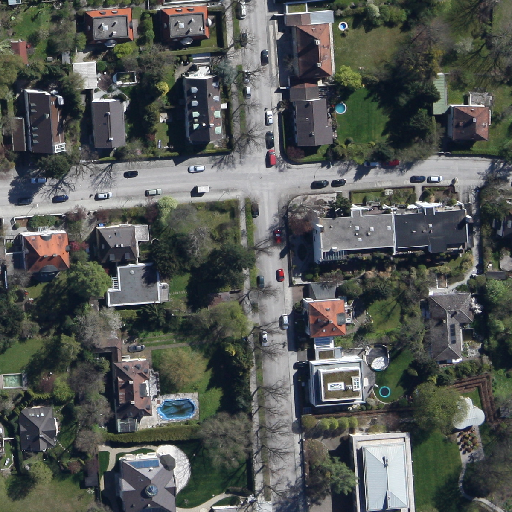
Referring expression: car